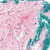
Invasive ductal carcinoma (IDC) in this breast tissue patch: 0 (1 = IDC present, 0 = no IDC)